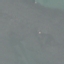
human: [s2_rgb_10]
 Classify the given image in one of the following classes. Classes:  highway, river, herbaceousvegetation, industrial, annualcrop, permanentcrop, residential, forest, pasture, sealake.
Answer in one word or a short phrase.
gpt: SeaLake